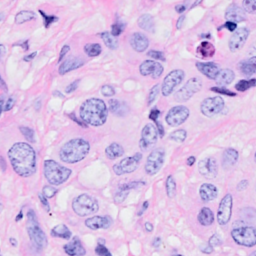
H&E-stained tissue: Breast